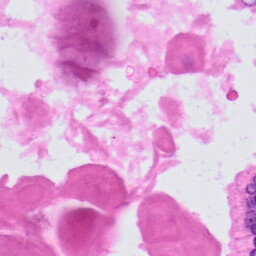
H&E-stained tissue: Prostate